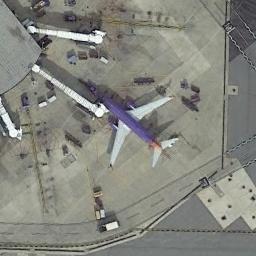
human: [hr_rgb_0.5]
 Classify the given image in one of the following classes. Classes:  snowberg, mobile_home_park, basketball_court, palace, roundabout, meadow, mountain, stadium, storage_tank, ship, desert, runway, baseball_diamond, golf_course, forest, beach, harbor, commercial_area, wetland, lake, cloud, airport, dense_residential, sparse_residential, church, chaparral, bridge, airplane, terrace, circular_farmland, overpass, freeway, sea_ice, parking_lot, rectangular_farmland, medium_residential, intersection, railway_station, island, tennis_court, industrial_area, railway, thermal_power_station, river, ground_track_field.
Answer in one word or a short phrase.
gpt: airplane